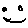
Label: smiley face